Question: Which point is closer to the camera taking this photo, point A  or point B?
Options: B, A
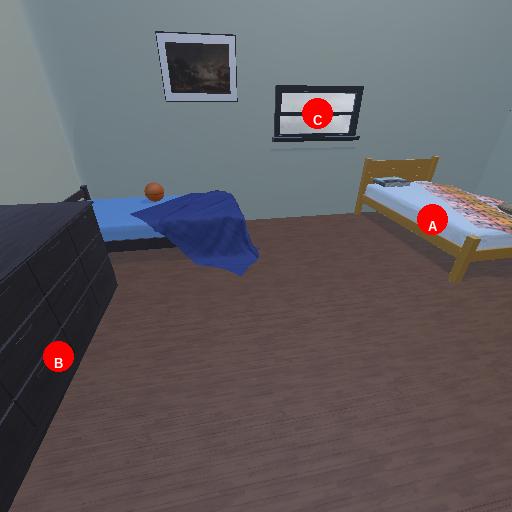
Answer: B